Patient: sex F, age 76
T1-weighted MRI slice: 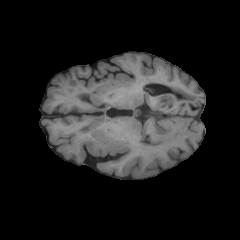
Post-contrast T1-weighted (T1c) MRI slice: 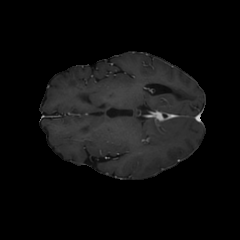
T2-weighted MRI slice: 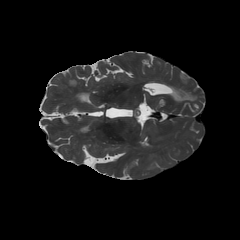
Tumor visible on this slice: no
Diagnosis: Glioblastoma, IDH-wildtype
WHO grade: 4